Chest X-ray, PA view. Patient: 61 years old, sex M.
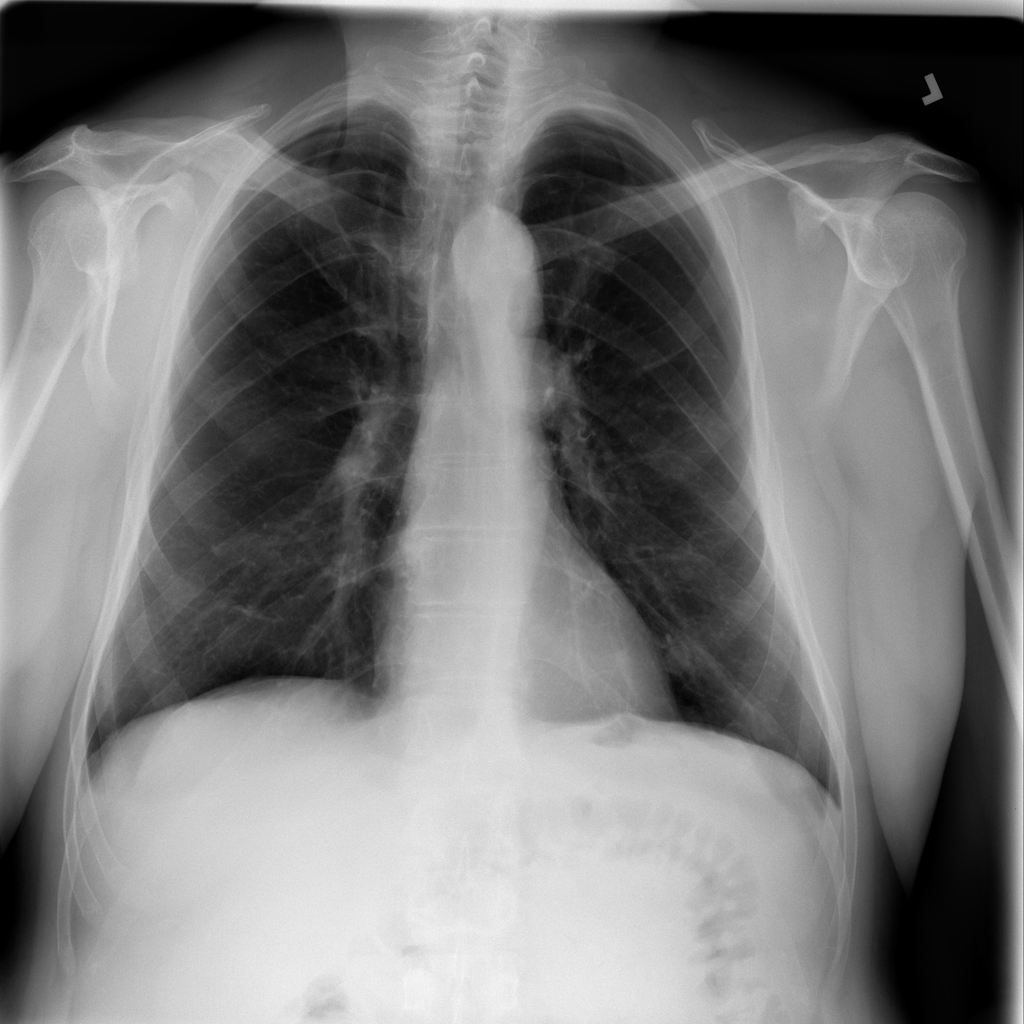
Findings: Mass